A scalogram (wavelet time-scale view) of one vibration snapshot from a rotating machine is shown. What is the most likely rotor condition (normal, misalignment, unbalance, looseness)?
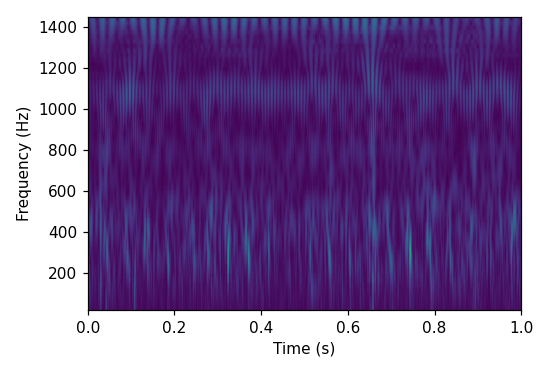
Answer: looseness